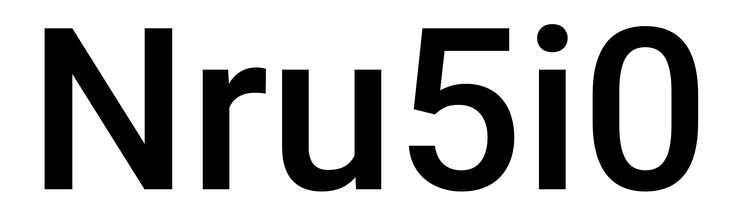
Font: Roboto_Medium